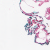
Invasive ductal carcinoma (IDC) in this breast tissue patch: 0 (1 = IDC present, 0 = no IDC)